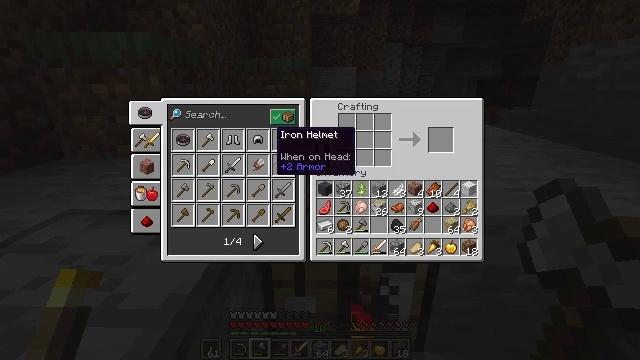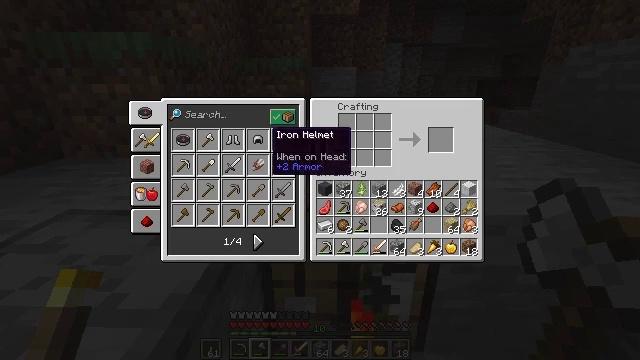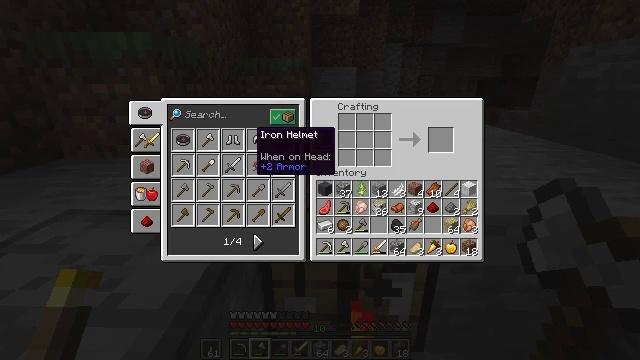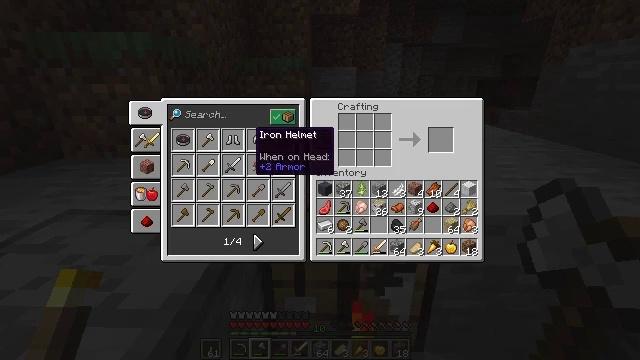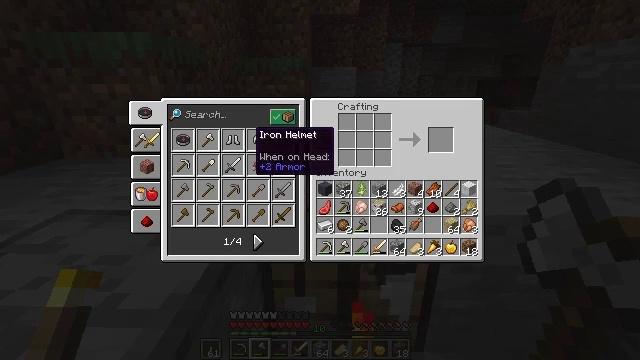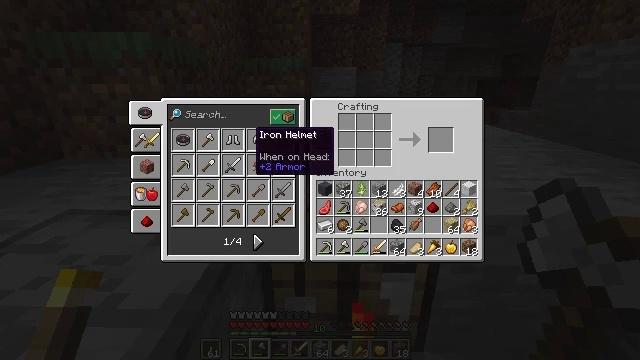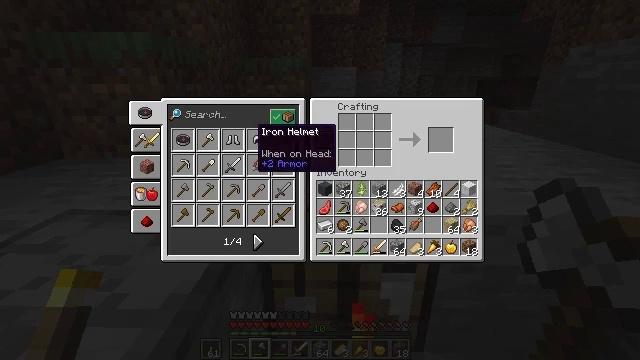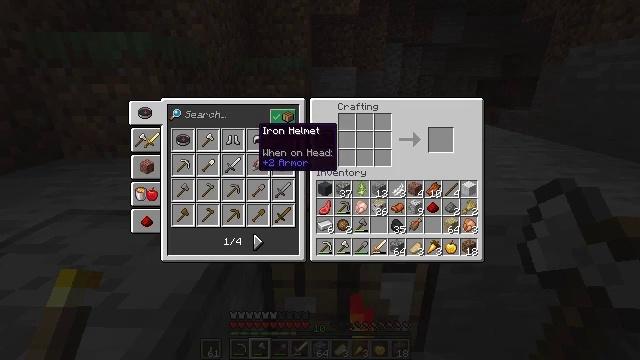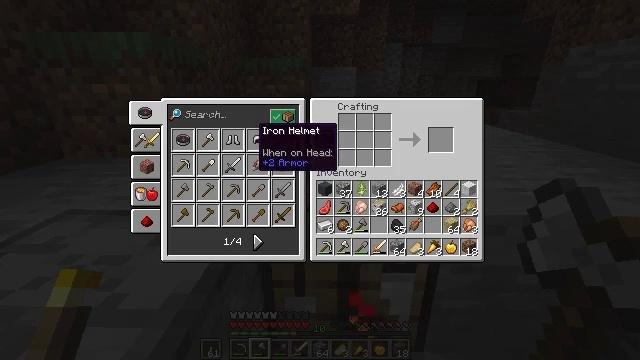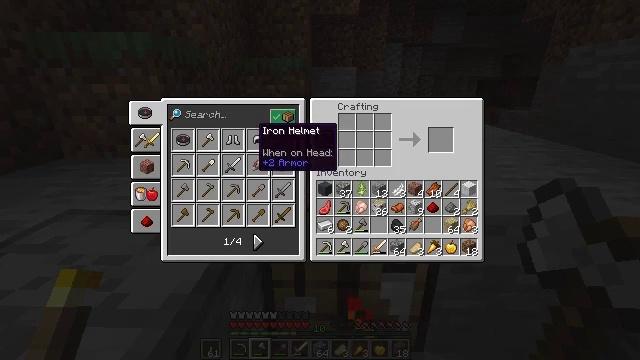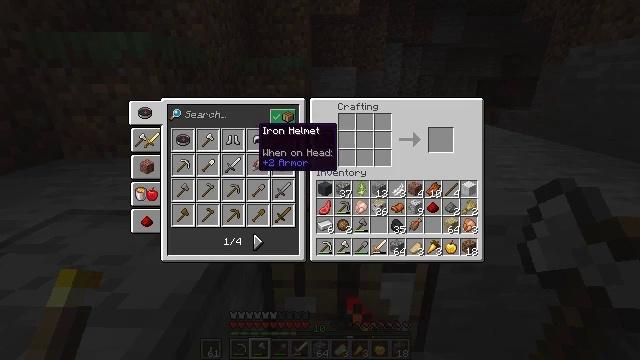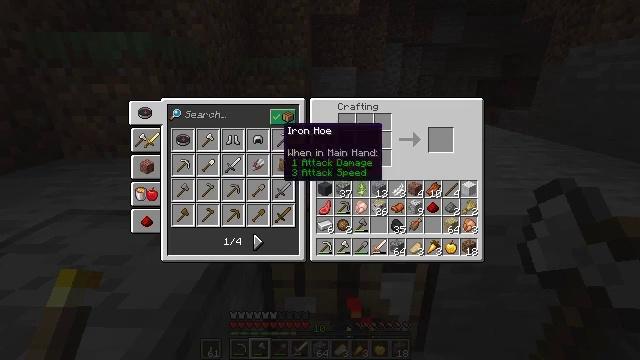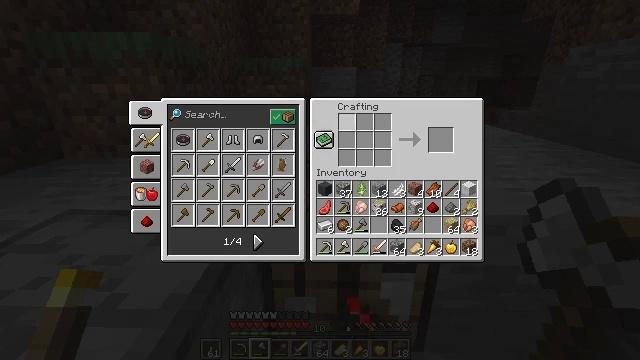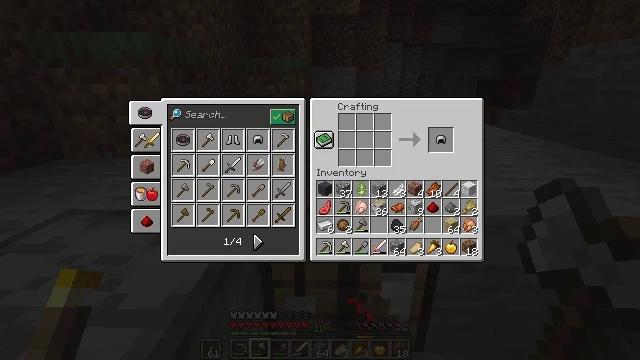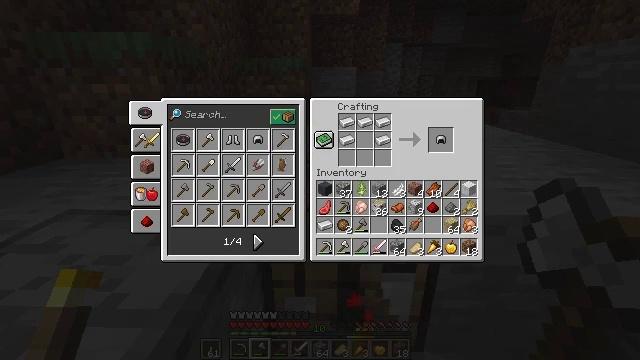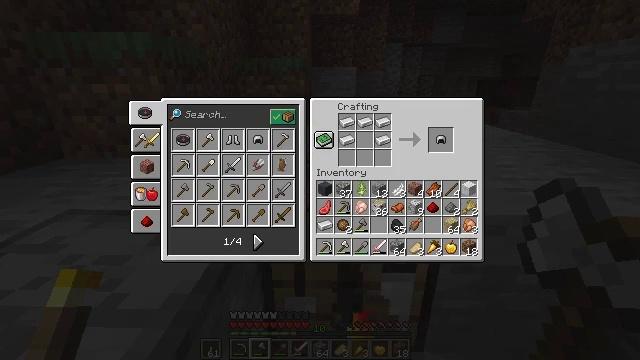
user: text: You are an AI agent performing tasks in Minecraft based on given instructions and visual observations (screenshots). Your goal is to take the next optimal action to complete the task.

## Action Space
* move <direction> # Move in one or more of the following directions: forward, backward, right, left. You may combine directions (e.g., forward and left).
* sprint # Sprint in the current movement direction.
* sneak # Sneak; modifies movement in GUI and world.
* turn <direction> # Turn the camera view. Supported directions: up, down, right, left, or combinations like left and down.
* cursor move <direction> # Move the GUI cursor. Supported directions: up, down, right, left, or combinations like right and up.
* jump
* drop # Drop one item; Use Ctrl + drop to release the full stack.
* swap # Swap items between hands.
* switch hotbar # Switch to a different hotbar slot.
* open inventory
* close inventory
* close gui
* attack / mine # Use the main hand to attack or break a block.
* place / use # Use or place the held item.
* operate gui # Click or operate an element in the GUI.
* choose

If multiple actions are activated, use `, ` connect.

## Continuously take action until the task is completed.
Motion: motion action
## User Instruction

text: Use the crafting table and iron ingots to craft an iron helmet.
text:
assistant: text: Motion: no_op
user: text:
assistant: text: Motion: cursor move left
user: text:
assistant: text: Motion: no_op
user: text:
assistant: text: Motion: no_op
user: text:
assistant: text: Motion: no_op
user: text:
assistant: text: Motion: no_op
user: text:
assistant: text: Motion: no_op
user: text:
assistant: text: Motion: operate gui
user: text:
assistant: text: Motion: operate gui
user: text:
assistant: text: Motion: operate gui
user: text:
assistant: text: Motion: cursor move right
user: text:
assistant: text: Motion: cursor move right and up
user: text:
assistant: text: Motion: cursor move right
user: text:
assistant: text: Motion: cursor move right
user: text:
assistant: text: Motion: no_op
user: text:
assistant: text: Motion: no_op
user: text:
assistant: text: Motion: cursor move right
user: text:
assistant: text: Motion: cursor move right
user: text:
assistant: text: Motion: cursor move right
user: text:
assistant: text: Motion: sneak
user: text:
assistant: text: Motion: sneak
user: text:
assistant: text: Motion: sneak
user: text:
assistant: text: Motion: sneak, operate gui
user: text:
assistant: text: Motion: sneak, operate gui
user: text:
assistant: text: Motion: sneak
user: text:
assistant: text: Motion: sneak
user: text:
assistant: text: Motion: no_op
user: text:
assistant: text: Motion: no_op
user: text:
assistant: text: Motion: no_op